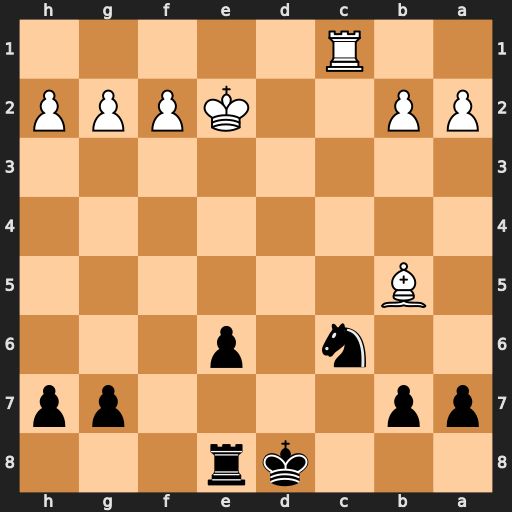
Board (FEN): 3kr3/pp4pp/2n1p3/1B6/8/8/PP2KPPP/2R5
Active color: b
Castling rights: -
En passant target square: -
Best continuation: Nd4+ Ke3 Nxb5